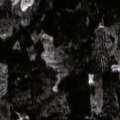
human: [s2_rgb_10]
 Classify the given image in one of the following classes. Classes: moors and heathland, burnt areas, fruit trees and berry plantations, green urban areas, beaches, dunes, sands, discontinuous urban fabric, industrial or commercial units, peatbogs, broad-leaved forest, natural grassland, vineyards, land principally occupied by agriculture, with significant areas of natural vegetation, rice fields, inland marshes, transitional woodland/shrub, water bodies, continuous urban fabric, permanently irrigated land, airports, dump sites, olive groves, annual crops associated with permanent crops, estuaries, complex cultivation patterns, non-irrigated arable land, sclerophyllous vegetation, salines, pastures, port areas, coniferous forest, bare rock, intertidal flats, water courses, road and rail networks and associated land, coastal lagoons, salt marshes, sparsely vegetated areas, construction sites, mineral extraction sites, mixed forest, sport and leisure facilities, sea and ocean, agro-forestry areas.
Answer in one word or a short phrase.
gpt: mixed forest, transitional woodland/shrub